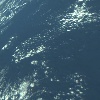
Label: water